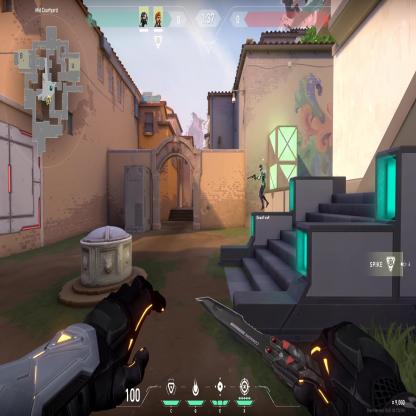
Label: teammate